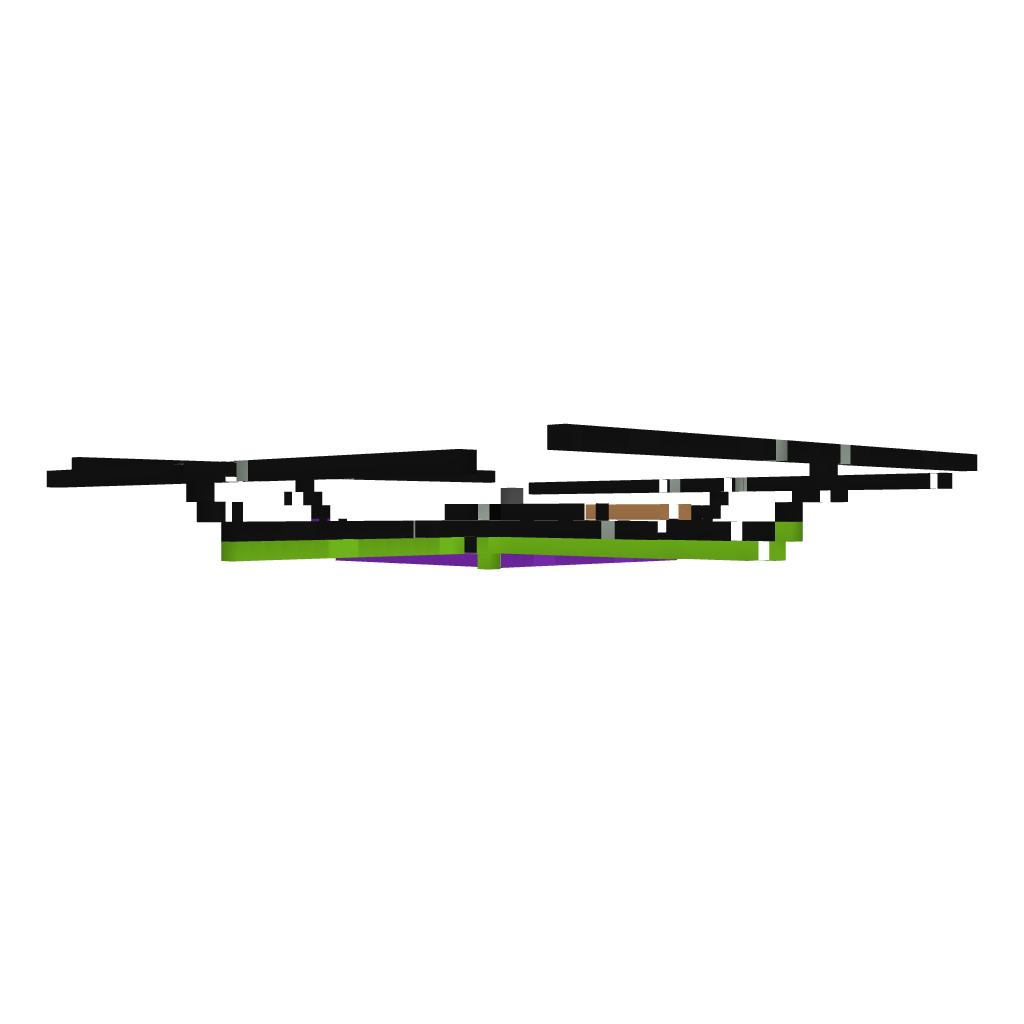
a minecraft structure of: Player Spawner [Good for PvP and Adventure Maps]